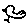
Label: bird